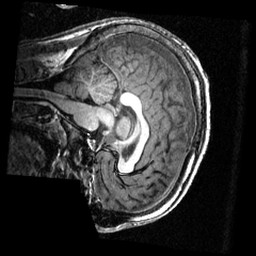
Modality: T1w
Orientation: sagittal
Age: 19
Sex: male